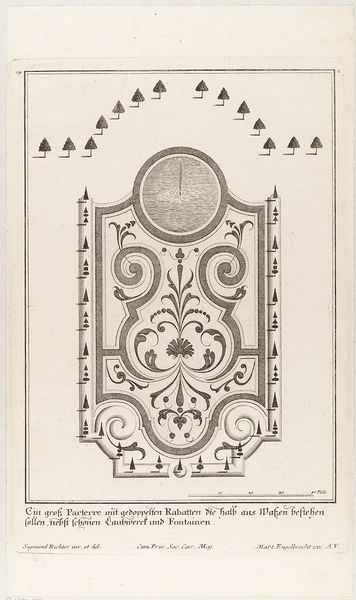
Titel: Gartenparterre
Künstler: Siegmund Richter
Standort: Hamburg
Institution: Museum für Kunst und Gewerbe Hamburg
Schlagwörter: baum, wasser, landschaft, blume, ornament, barock, strauch, brunnen, garten, springbrunnen, grafik, graphik, ornamente, uhr, fotografie, photographie, bögen, wälder, druckgraphik, druckgrafik, radierung, stich, entwurf, brief, laubwerk, blattwerk, blumenbeet, rabatte, plan, fontaine, kupferstich, grundriss, parks, bandelwerk, reproduktionen, barockzeit, barockzeitalter, druckerzeugnisse, bäume, sträucher, gebäudes, gärten, ornamentstich, vorlageblätter, gartenlabyrinth, formschnitt, irnamentik, phlanze